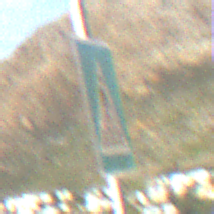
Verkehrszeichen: FussgaengerueberwegLinks
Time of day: MorningAfternoon
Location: Outdoor (RoadRail)
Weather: PartlyCloudy
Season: NotSpecified
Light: Natural